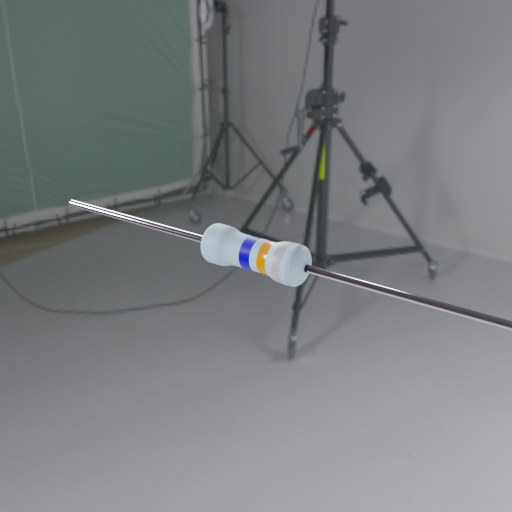
Resistor colour bands (in order): blue, orange, silver